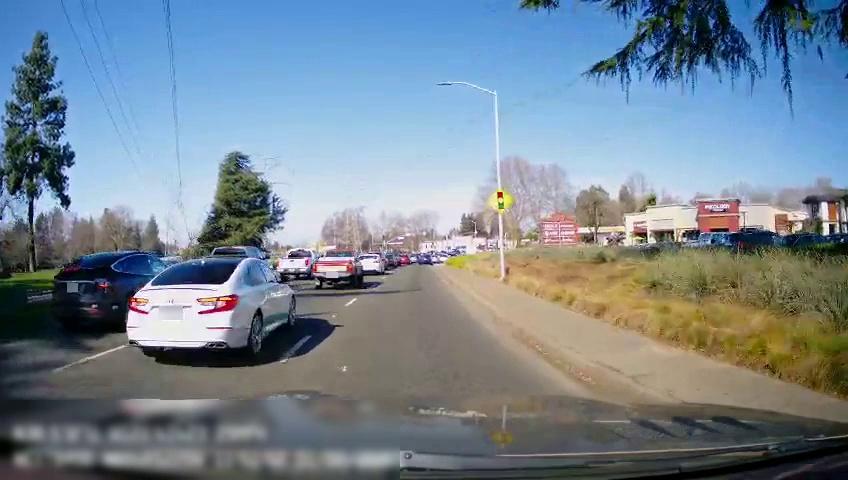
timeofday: Day
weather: Sunny
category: Drivable Space
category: Vehicles | Car
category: Vehicles | Truck
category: Vehicles | SUV
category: Vehicles | Car
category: Vehicles | Truck
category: Vehicles | Truck
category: Lanes | Current Lane
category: Lanes | Alternate Lane
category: Traffic | Signs